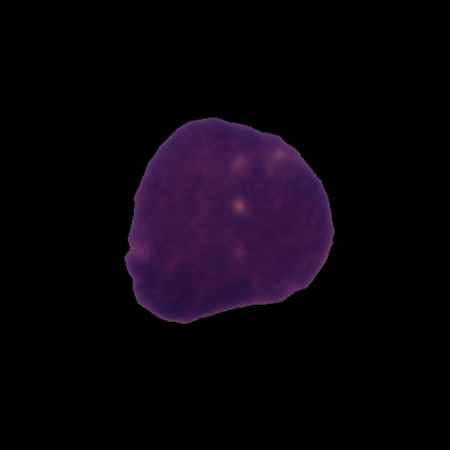
Label: cancer